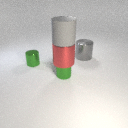
small green metal cylinder to the left of large gray metal cylinder